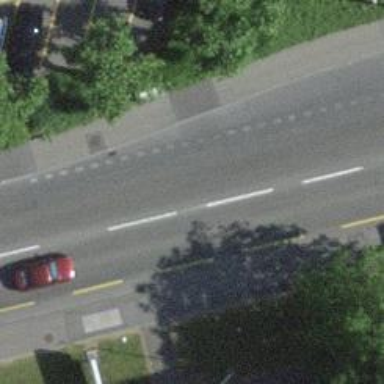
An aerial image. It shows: Secondary road with asphalt surface. It has cycle lane and separate sidewalks on both sides.